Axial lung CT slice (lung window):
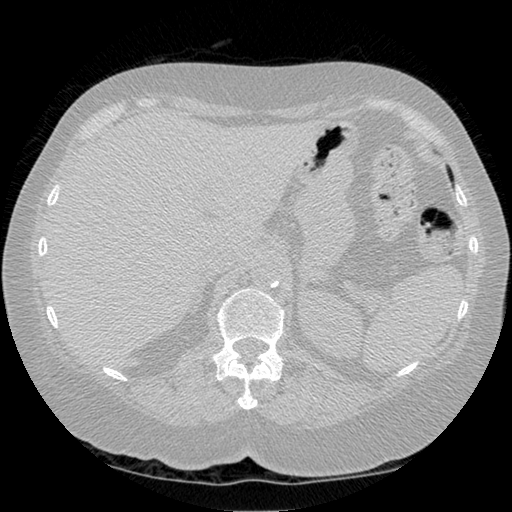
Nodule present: no